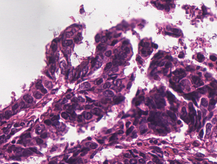
Tumor epithelial tissue: yes
Tumor-associated stroma tissue: yes
Normal tissue: no